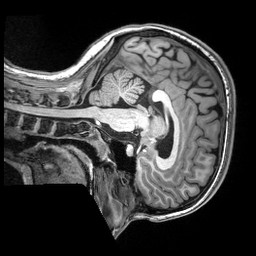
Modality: T1w
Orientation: sagittal
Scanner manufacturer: siemens
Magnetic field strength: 3 T
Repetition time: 2.5 s
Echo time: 0.00343 s